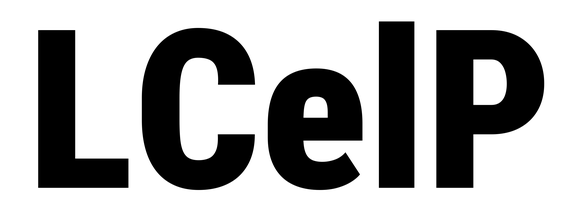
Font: Roboto_Condensed_Black